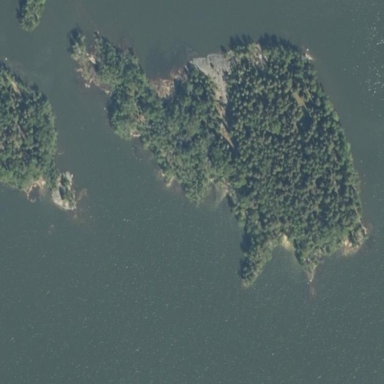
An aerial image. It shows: Island.